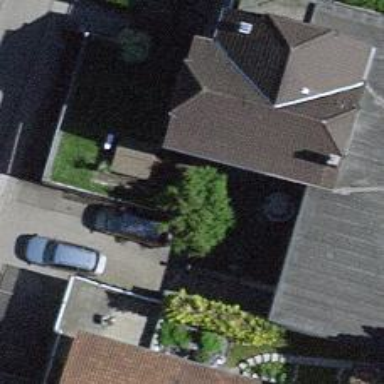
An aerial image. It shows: Garage.